Question: There is , , and . But is there also a margin where you can margin from the center of the page ?

Imagine I want to build everything from the center with the help of angles or something like that:D Is that possible ?
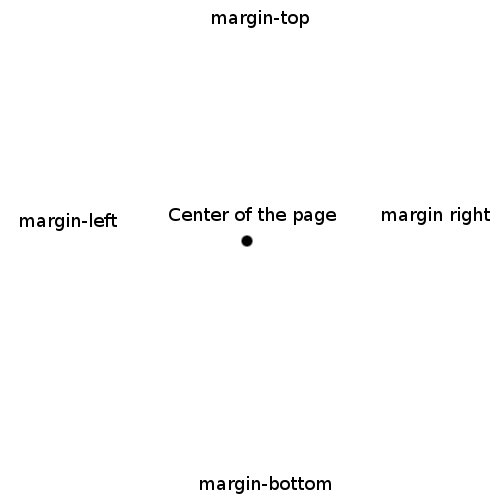
Answer: As far as I know, if only using the features and functions of CSS, it is impossible.
HTML rendering process is like:
1. draw some horizontal lines to divide the top-down areas.
2. put some boxes into each area by floating left or right.
3. with some other special controls like relative position ...
If you really want to do that, you need to use JavaScript to handle it manually. You need to control the absolute positions for all the elements, calculate and reset them when some elements changed.